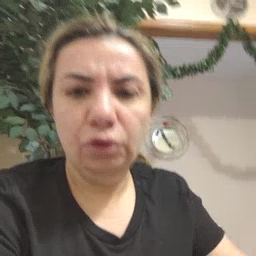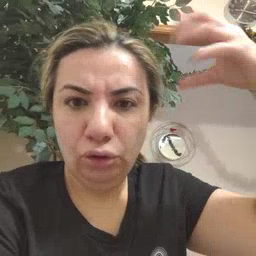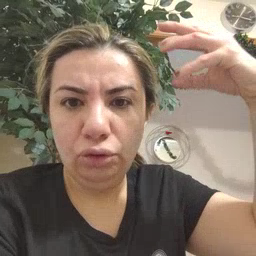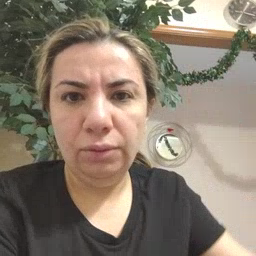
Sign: shower